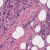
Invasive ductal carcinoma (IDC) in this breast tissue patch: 1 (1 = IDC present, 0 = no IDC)